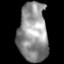
Tissue: lung
Cell type: Epithelial cells
Senescence score: 0.1721
Nuclear area (px): 1692
Mean DAPI intensity: 145.356